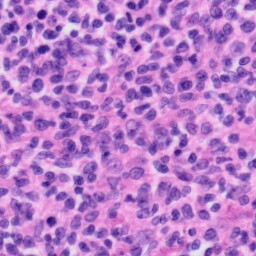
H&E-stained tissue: Tonsil